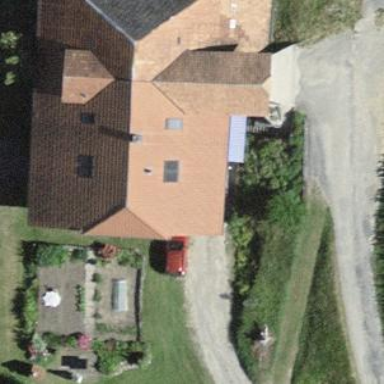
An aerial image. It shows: Farm building.